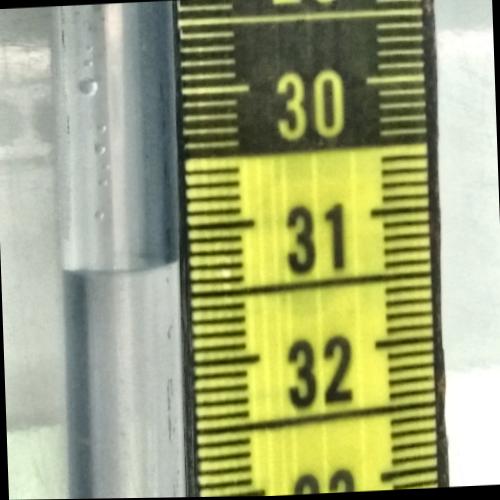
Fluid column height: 31.3 cm